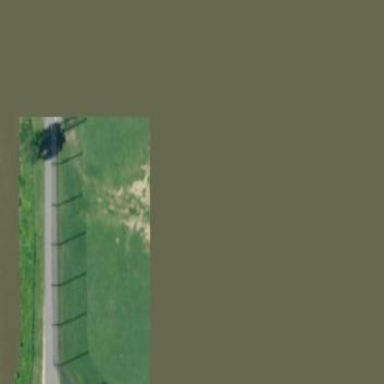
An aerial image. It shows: Grassy area used as driving range for golf.